Interaction volume radius: 10 \u00c5
Interaction volume height: 30 \u00c5
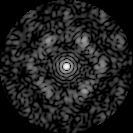
Disorder parameter: 0.7087